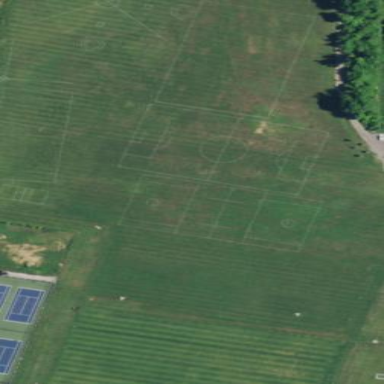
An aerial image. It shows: Lacrosse pitch for leisure sports activities.